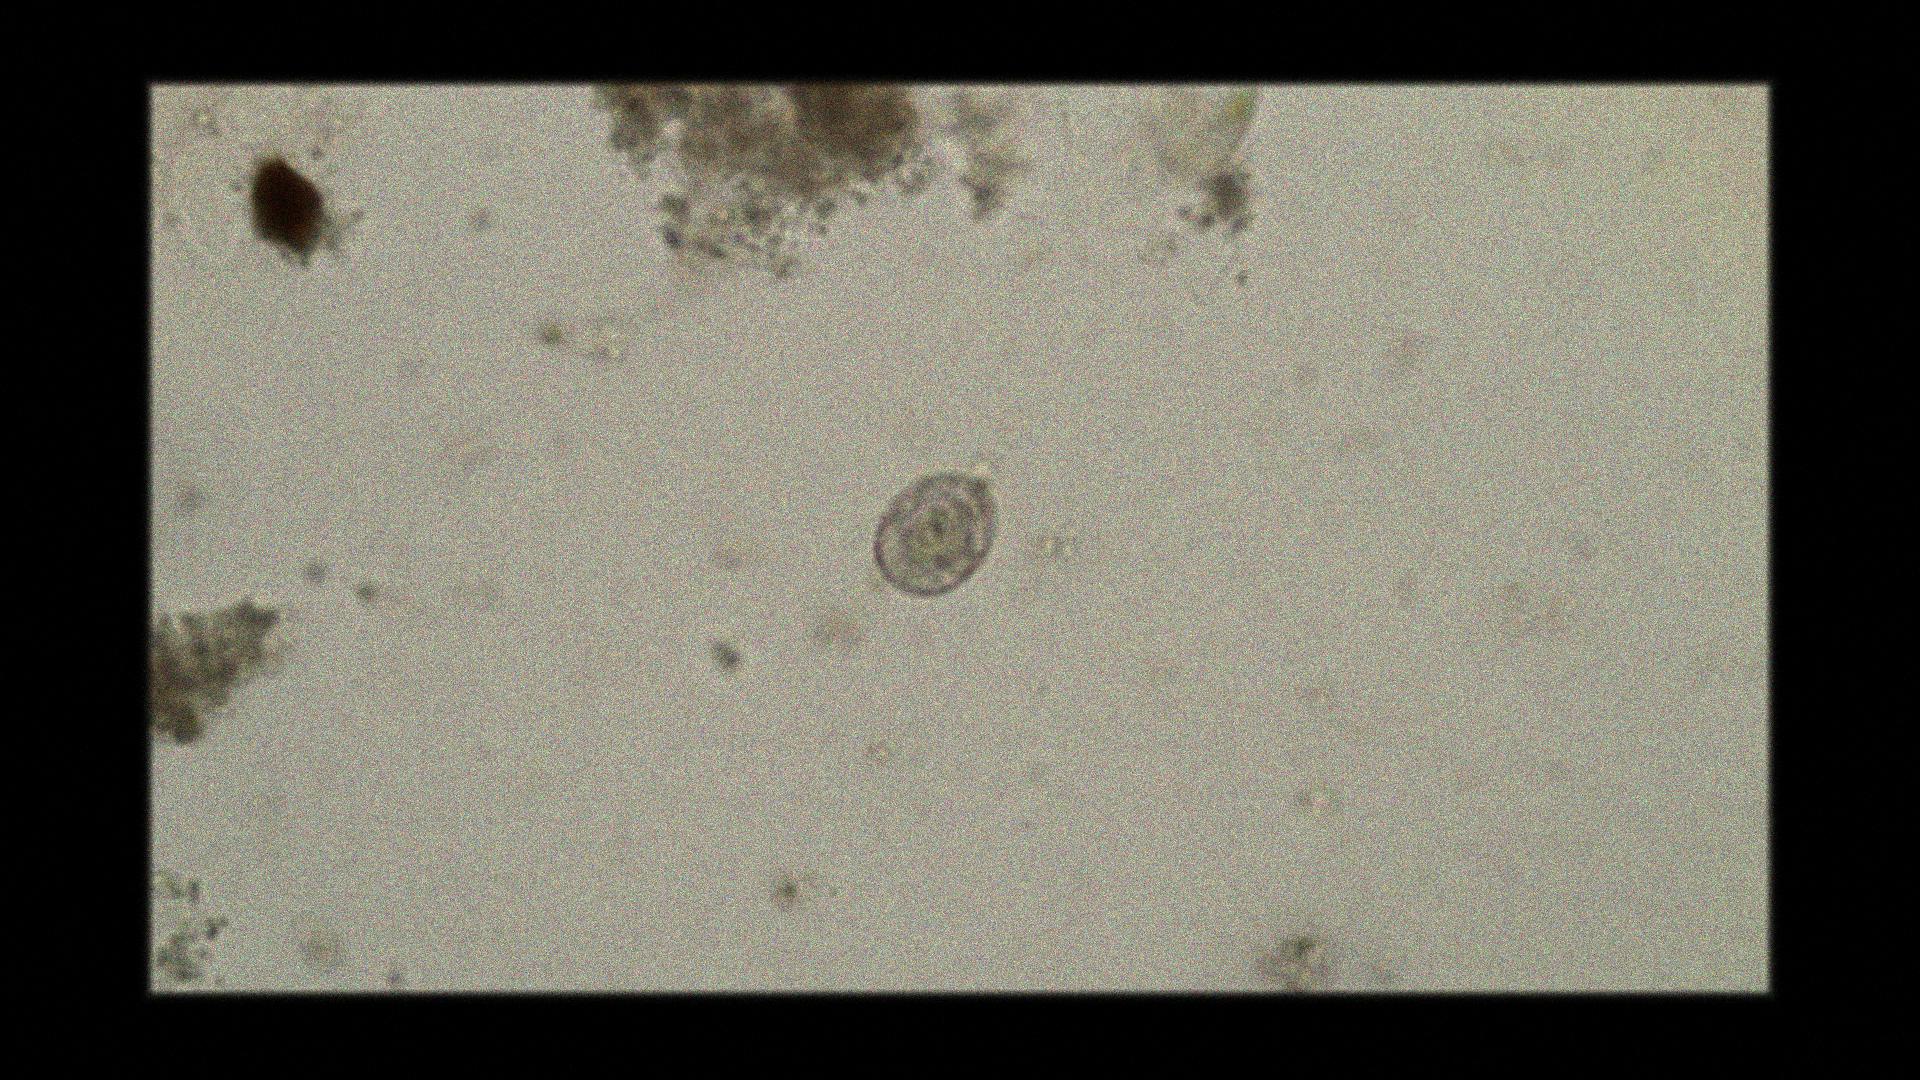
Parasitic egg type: Hymenolepis nana